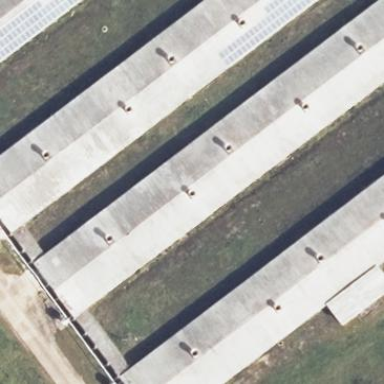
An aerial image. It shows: Gabled roof of grey-colored farm auxiliary building with its roof oriented along the structure.